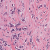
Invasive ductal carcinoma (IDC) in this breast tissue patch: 1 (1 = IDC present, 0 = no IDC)